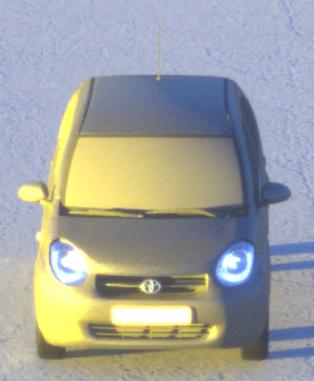
Make: Toyota
Model: Passo
Detailed model: Toyota Passo X Yururi
Model produced from: 2010
Model produced until: 2016
Doors: 5
Color: gray
Road condition: dry road
Daytime: sunrise or sunset
Contrast: high contrast